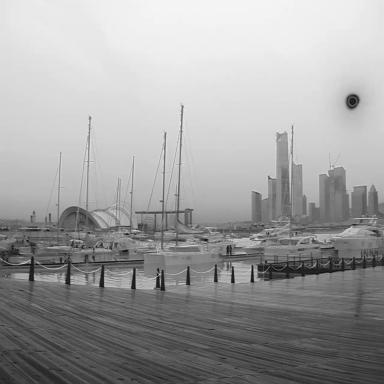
There are four objects shown in the infrared image, including two sailboats, and two canoes.